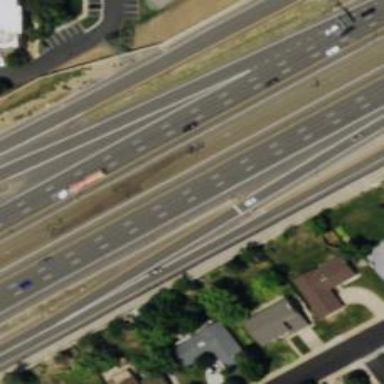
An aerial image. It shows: Attenuator on the road.